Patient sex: M
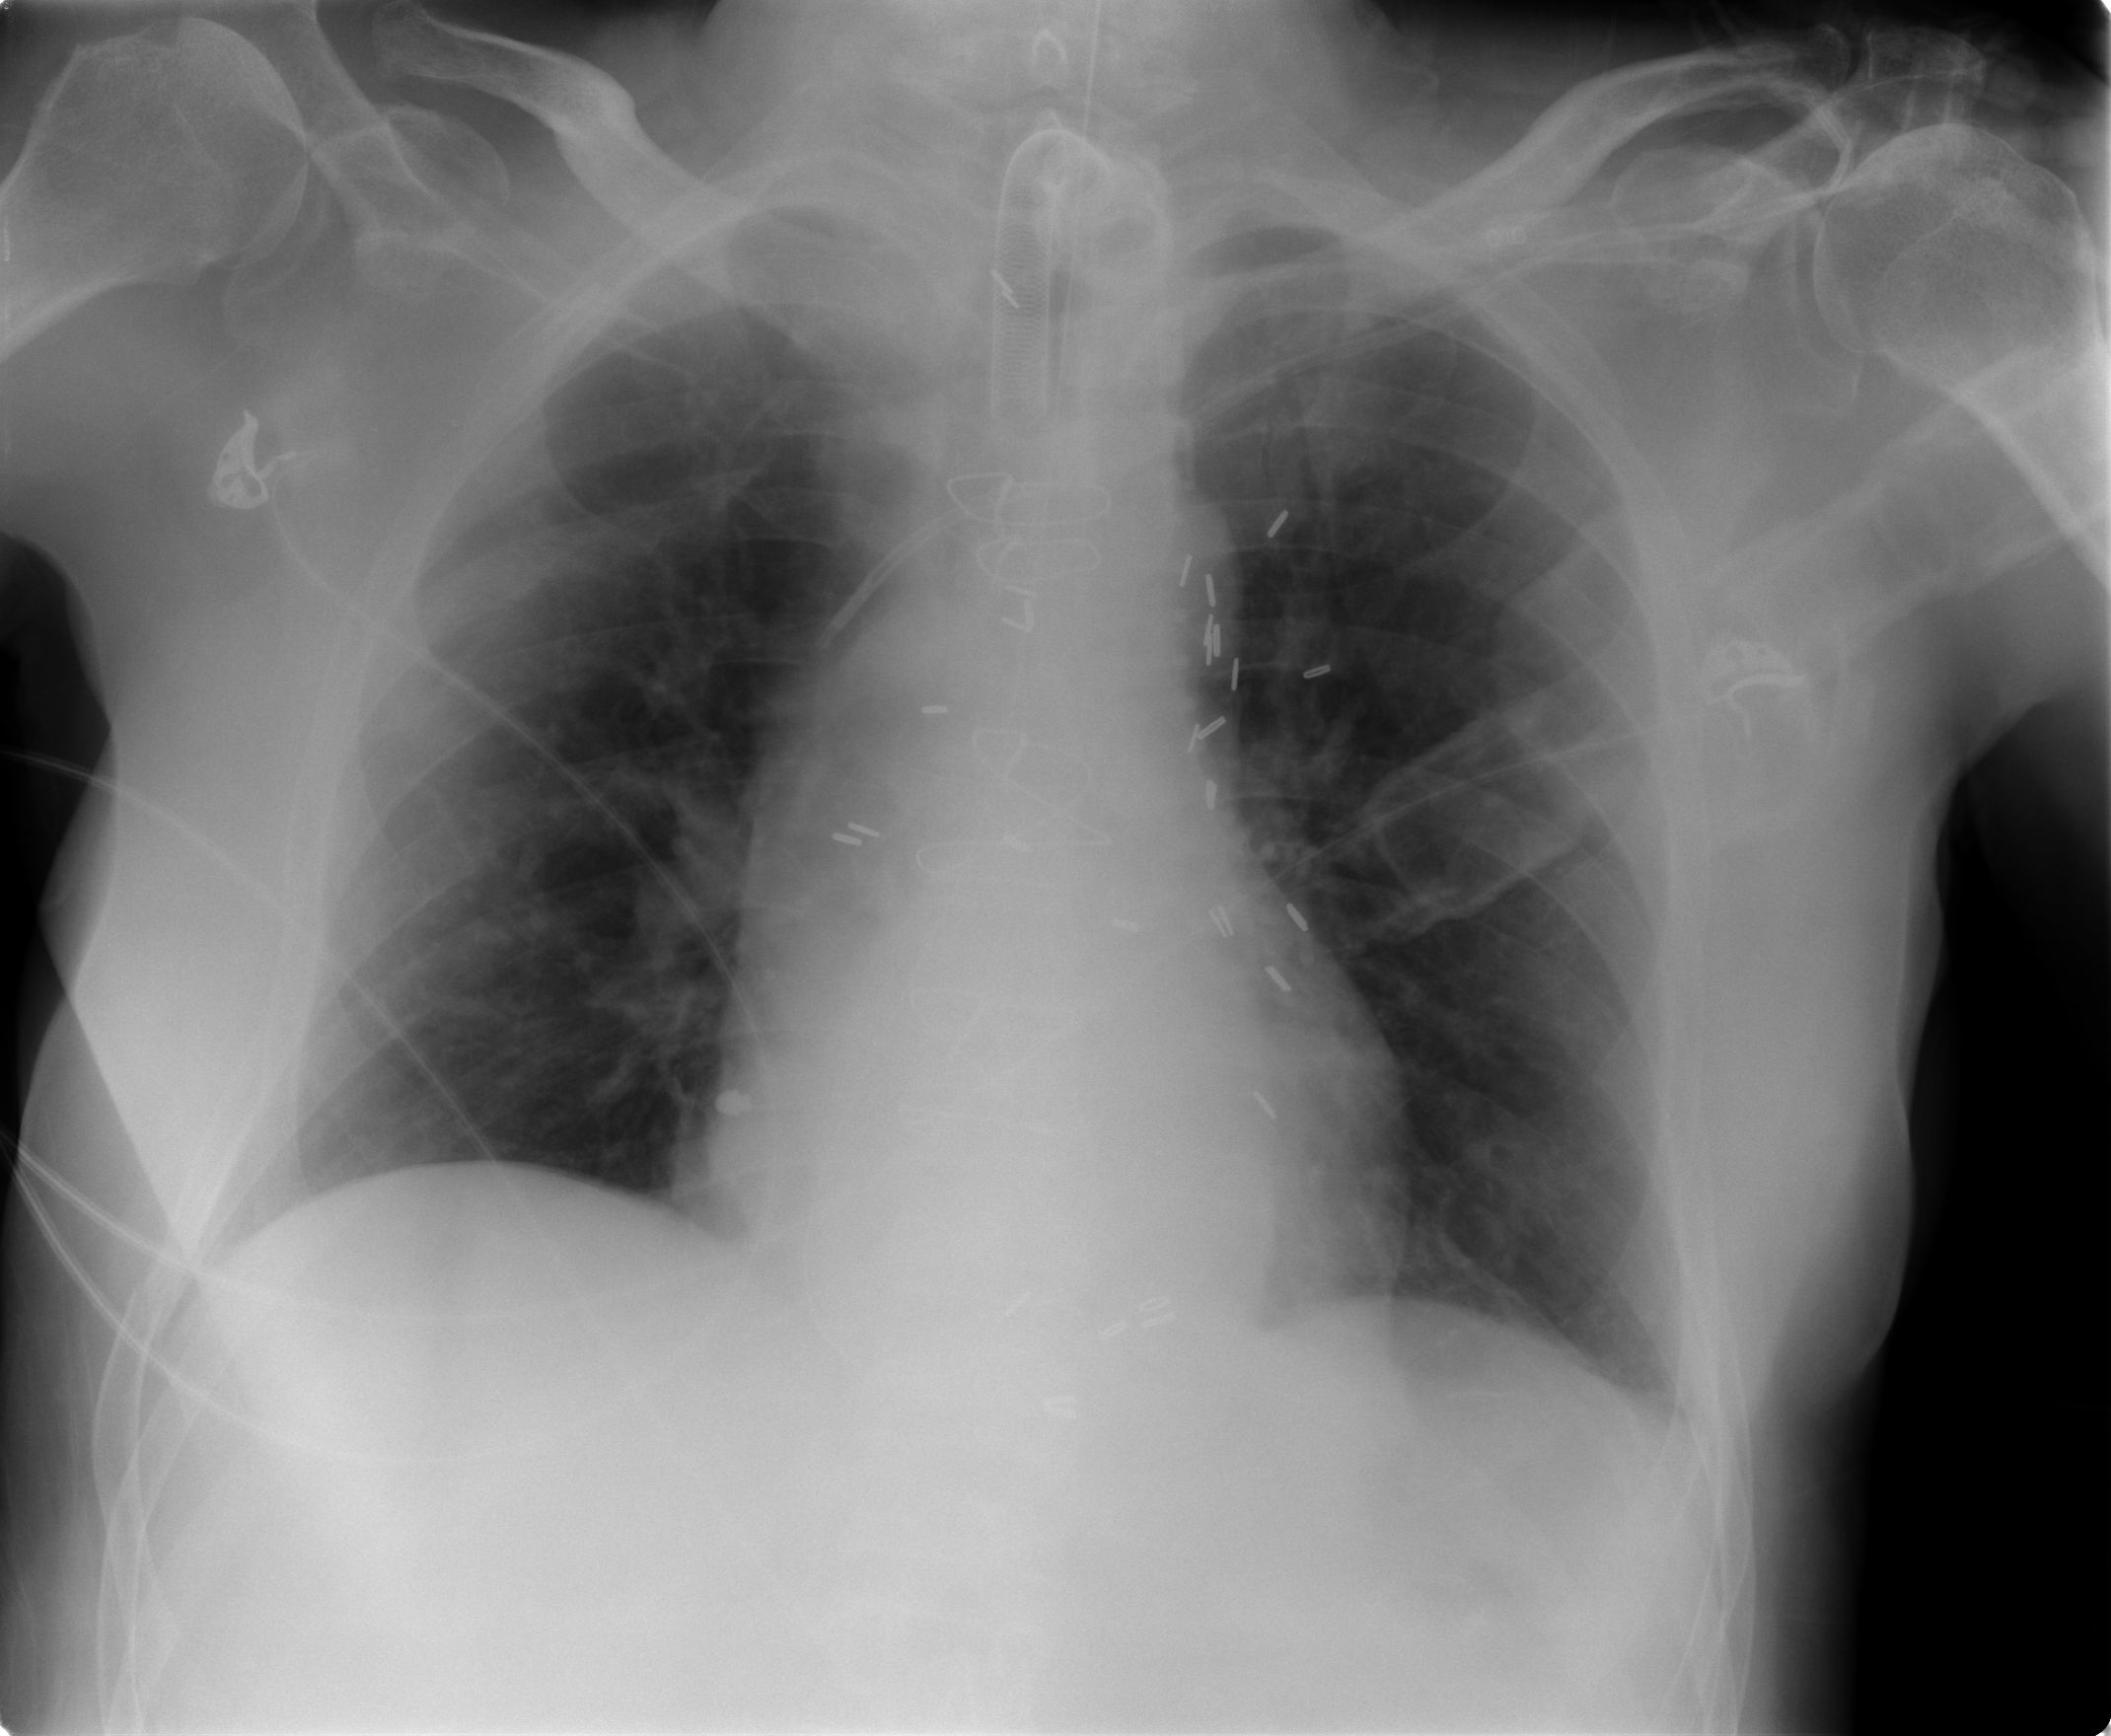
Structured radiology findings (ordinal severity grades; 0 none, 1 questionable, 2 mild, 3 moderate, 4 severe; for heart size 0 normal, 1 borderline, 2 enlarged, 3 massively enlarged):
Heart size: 1
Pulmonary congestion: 1
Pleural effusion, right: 0
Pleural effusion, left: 1
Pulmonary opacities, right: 0
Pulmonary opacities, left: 0
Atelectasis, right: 1
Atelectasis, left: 1